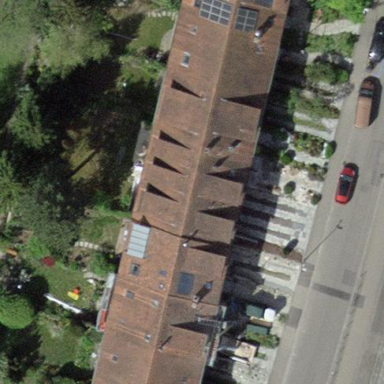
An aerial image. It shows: Terrace building.